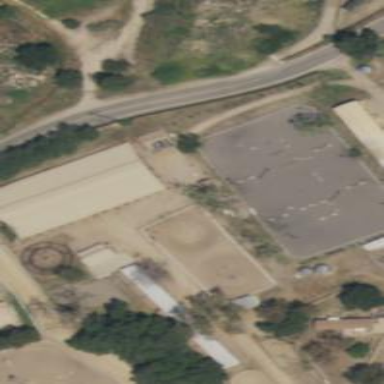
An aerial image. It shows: Stable building.